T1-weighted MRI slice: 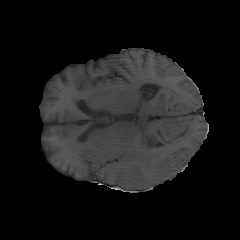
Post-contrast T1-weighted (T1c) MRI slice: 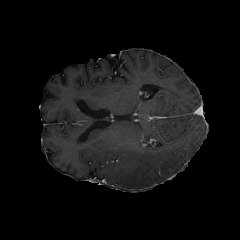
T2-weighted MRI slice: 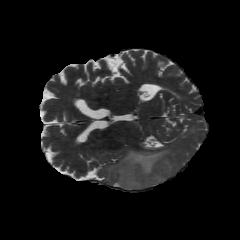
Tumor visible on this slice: yes